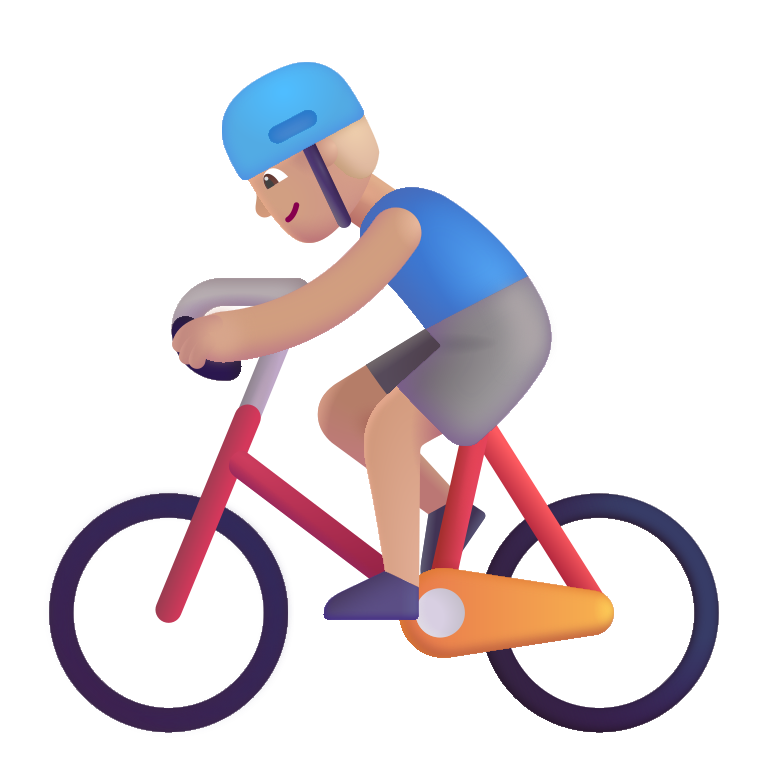
man biking color  light